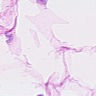
Metastatic tissue present: no